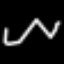
Label: squiggle